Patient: sex M, age 40
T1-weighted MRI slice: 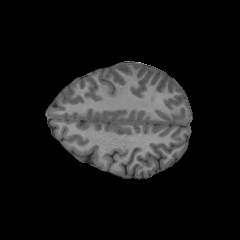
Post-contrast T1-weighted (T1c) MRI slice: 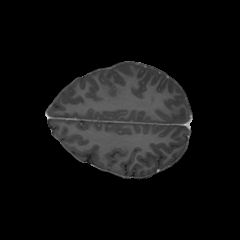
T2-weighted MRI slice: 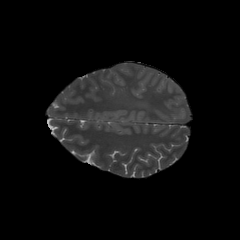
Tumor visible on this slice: yes
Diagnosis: Astrocytoma, IDH-mutant
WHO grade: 3